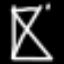
Label: hourglass